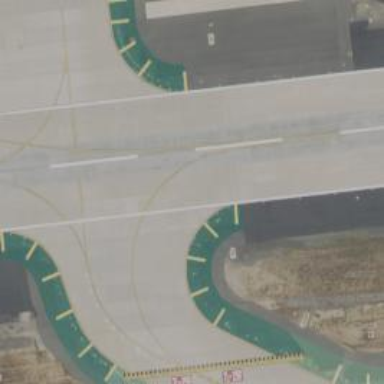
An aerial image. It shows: Image of taxiway at airport.